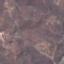
Label: HerbaceousVegetation